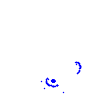
Particle: proton